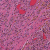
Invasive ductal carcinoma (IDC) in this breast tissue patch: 0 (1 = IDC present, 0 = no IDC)